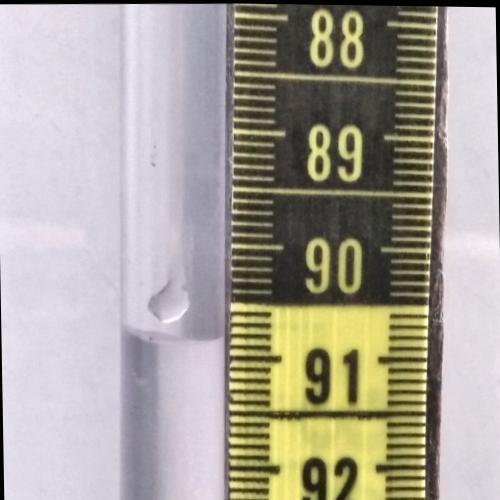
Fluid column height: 90.8 cm